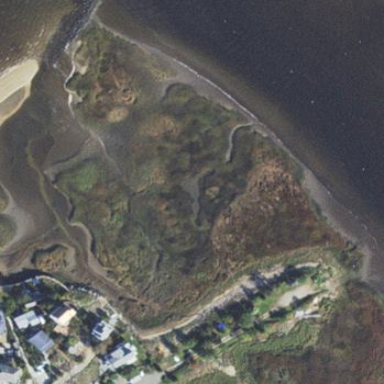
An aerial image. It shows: Lower saltmarsh wetland that is tidal in nature.